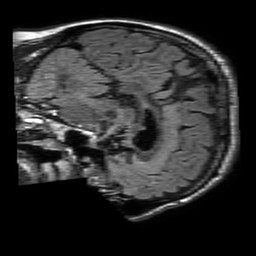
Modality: FLAIR
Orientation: sagittal
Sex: male
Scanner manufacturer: philips
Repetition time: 11 s
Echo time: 0.125 s